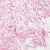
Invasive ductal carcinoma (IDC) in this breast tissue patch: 0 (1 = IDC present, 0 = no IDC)